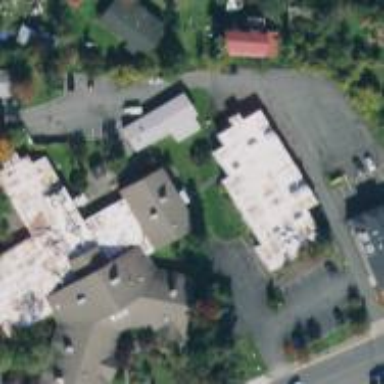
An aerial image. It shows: Clinic.